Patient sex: M
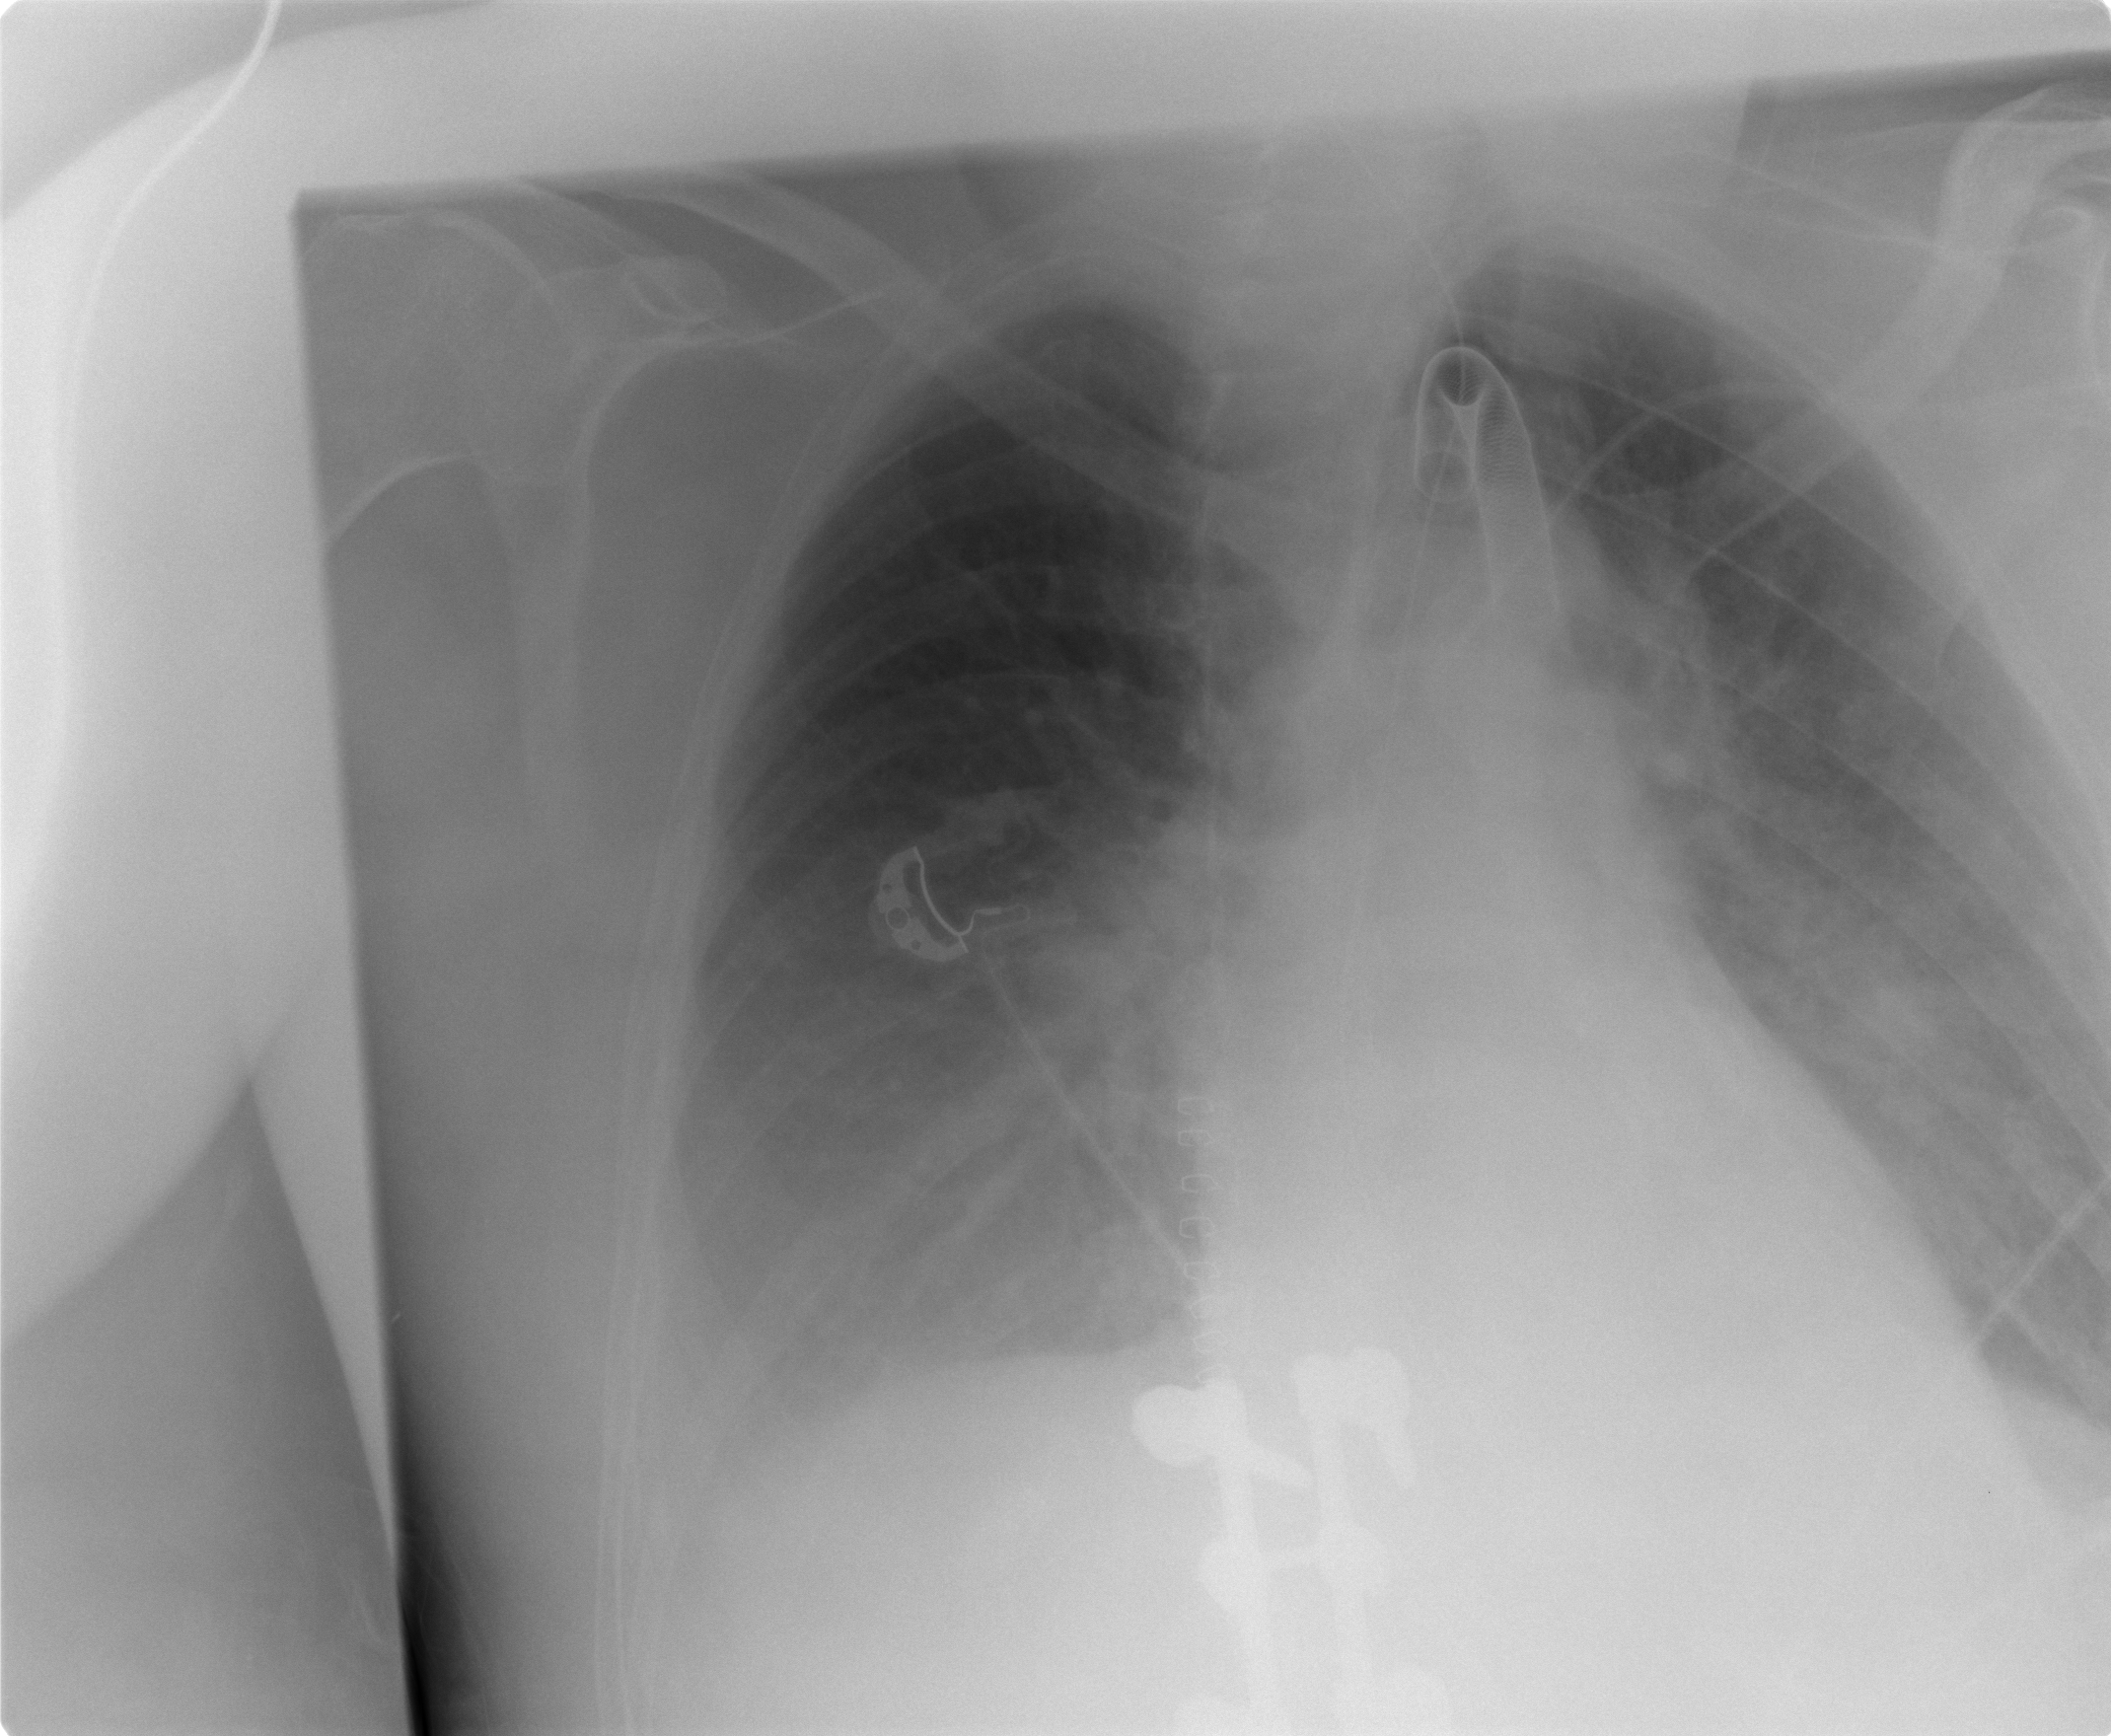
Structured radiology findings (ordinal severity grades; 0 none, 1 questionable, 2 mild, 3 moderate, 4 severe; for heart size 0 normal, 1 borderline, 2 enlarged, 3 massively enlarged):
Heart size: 0
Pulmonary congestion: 0
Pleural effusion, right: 2
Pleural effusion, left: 0
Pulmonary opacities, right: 2
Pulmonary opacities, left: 2
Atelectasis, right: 2
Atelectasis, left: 2